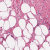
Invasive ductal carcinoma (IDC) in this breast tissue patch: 0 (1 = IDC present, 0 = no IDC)